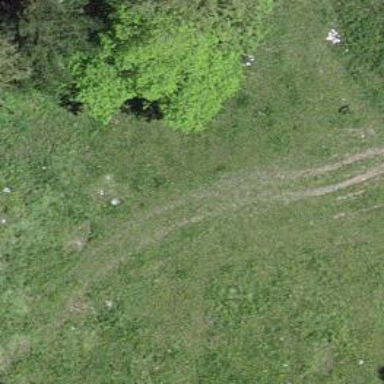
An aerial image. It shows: Grass path.